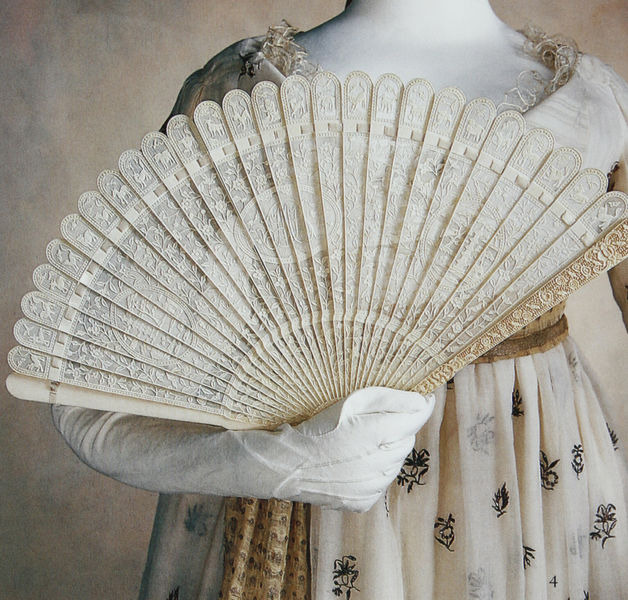
Titel: Fächer
Standort: Kyoto (Japan)
Institution: Kyoto Costume Institute
Schlagwörter: dunkel, hand, schatten, weiß, ausschnitt, blume, blumen, elegant, finger, frau, handschuh, handschuhe, hell, kleid, kleider, zeichen, blüten, dame, gürtel, hund, schal, tier, tiere, tuch, beige, fächer, mode, muster, ornament, tanz, arm, barock, falten, halten, kleidung, kragen, leinen, spitze, hals, gewand, kostüm, stickerei, stoff, stoffe, pflanzen, seide, oval, rund, schärpe, relief, japan, sommer, creme, floral, ornamente, verzierung, robe, wedel, edel, rüsche, rüschen, schriftzeichen, naht, fächern, foto, fotografie, gemustert, katze, orient, orientalisch, asien, buchstaben, puppe, schnitzerei, halbrund, chinesisch, china, biedermeier, arabisch, filigran, emblem, taft, schnitzereien, elfenbein, brockat, nähte, rüschchen, ohne kopf, kyoto, schneiderpuppe, aufgefächert, accessoir, kösum